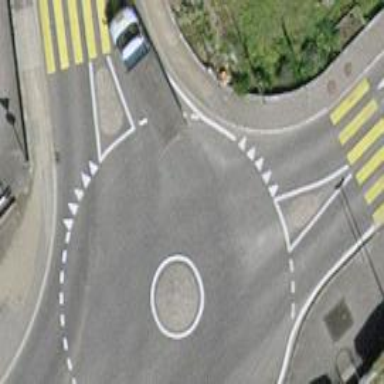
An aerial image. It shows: Roundabout on primary highway.